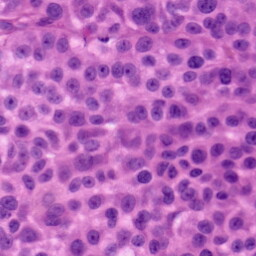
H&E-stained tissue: Skin